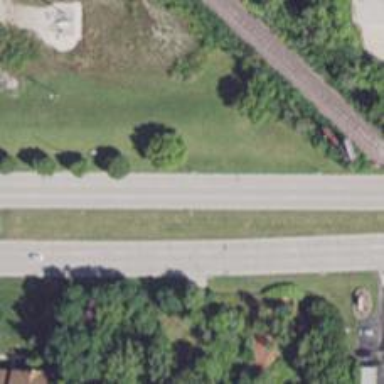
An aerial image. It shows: Primary highway with asphalt surface and dual carriageway.